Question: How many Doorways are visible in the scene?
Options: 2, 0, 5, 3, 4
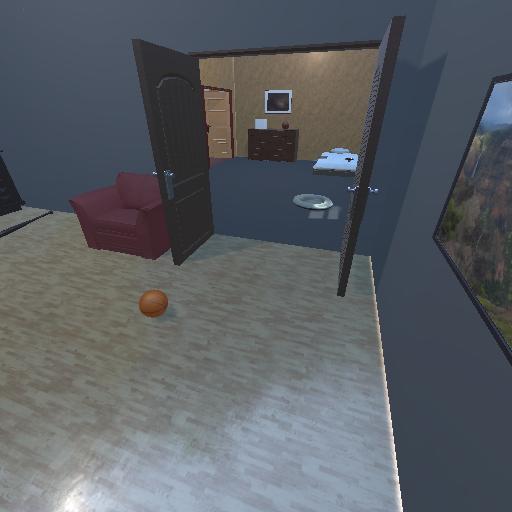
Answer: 2